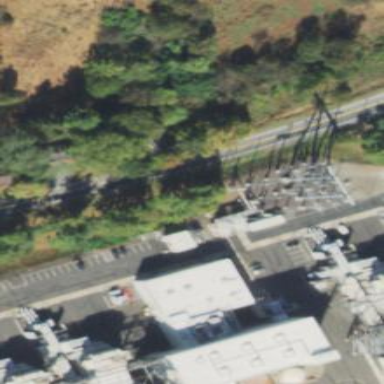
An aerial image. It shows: Power substation.